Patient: sex F, age 26
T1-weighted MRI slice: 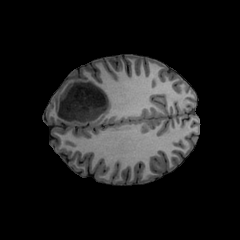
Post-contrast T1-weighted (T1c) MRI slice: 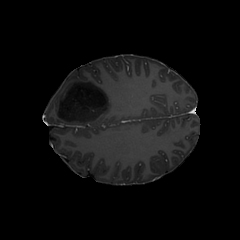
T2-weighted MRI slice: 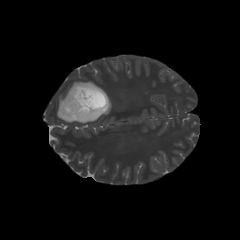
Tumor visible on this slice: yes
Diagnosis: Astrocytoma, IDH-mutant
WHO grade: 3